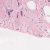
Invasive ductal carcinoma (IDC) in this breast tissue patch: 1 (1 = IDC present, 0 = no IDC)